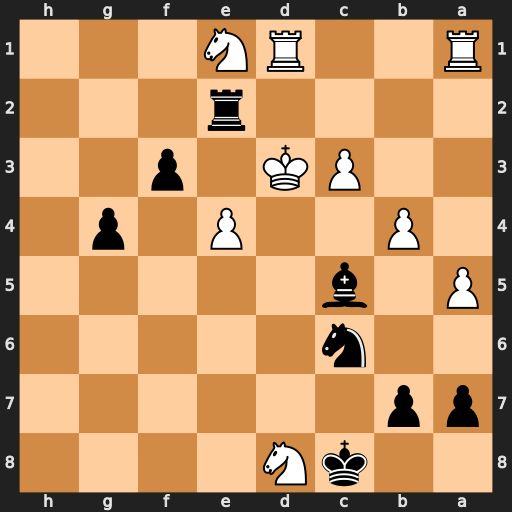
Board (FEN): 2kN4/pp6/2n5/P1b5/1P2P1p1/2PK1p2/4r3/R2RN3
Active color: b
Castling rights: -
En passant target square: -
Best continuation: Ne5#